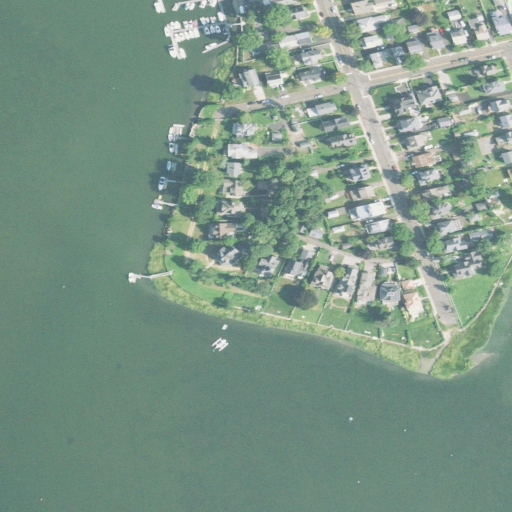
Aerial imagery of cape in Connecticut named Fitch Point containing open water, medium intensity development, low intensity development, high intensity development, herbaceous wetlands, and open development